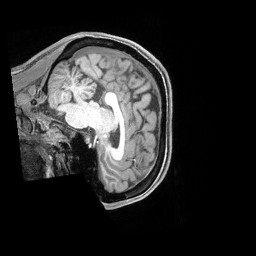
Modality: T1w
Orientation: sagittal
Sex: female
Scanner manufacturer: siemens
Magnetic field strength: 3 T
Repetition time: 2.4 s
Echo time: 0.00222 s